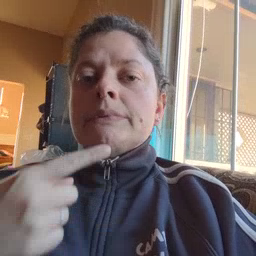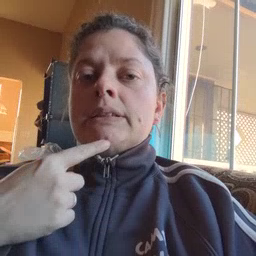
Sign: say